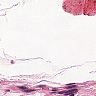
Metastatic tissue present: no